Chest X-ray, PA view. Patient: 44 years old, sex F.
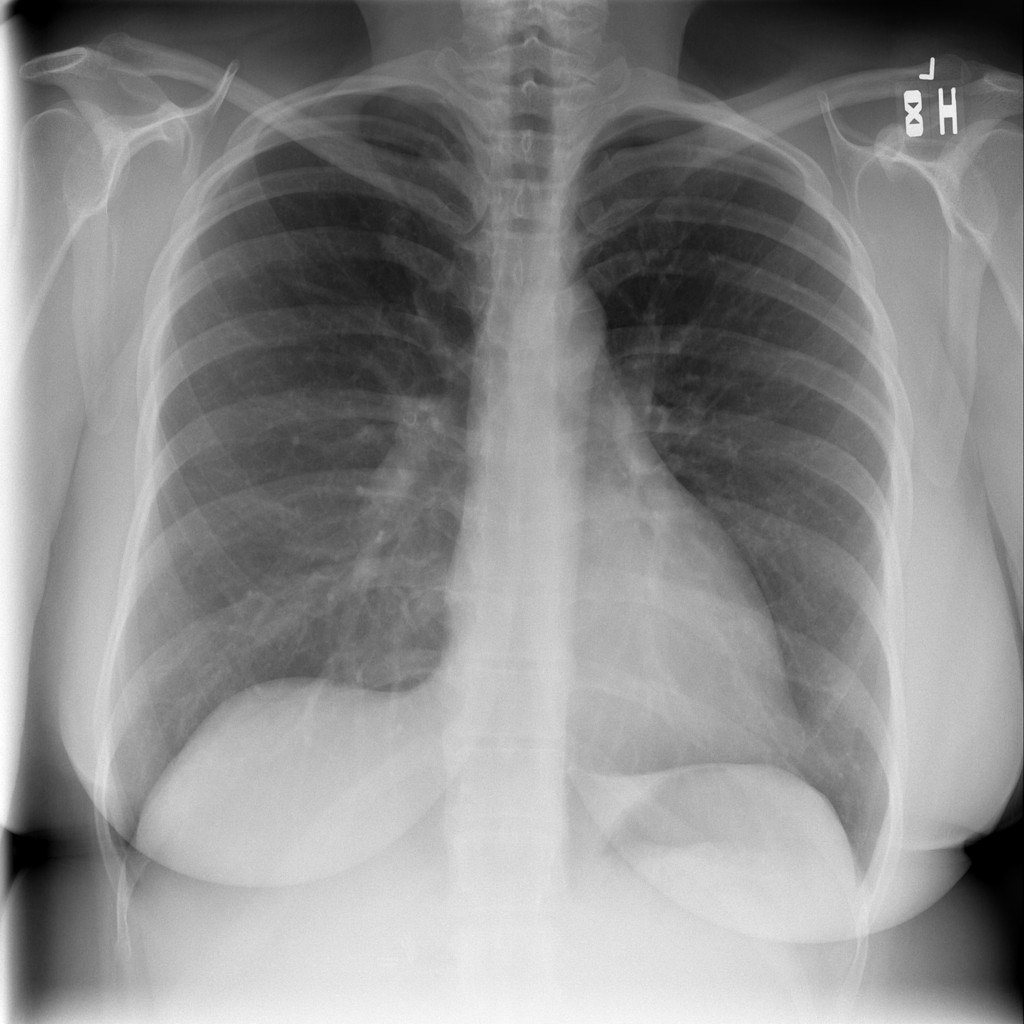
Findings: No Finding